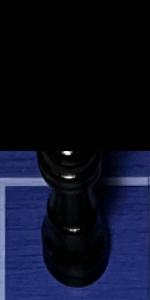
Label: Queen_Black